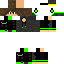
A male human skin with dark skin, wearing brown long hair dressed in a blue hoodie and black pants, featuring a closed mouth.